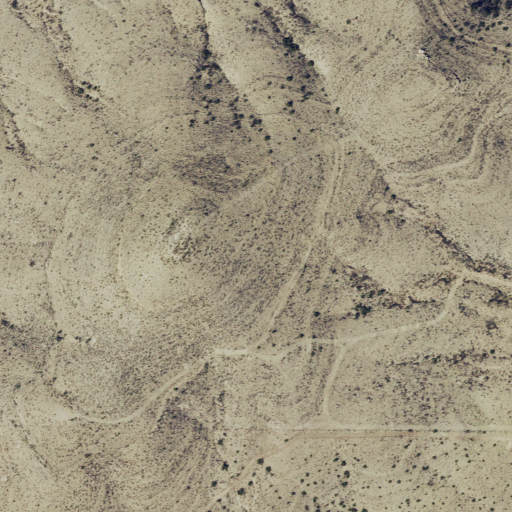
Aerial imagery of mountain in Texas named Pikes Peak containing only shrub